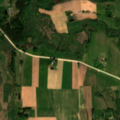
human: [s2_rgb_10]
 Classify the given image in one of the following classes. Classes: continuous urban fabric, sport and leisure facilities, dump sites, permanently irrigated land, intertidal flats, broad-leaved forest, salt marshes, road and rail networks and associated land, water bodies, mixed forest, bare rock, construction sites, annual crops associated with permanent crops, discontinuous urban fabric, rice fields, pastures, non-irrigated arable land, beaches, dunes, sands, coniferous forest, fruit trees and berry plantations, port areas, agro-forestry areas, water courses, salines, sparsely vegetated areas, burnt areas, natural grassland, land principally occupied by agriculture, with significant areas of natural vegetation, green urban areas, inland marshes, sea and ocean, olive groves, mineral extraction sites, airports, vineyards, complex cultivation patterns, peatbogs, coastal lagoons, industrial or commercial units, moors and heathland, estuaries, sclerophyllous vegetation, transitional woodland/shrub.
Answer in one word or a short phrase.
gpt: non-irrigated arable land, pastures, complex cultivation patterns, land principally occupied by agriculture, with significant areas of natural vegetation